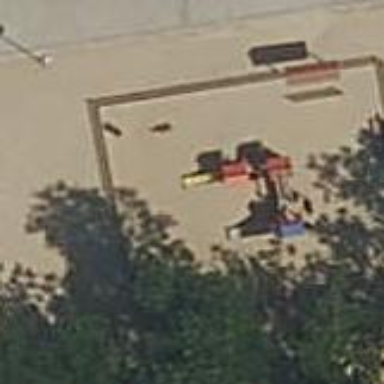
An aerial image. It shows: Playground area for leisure land.